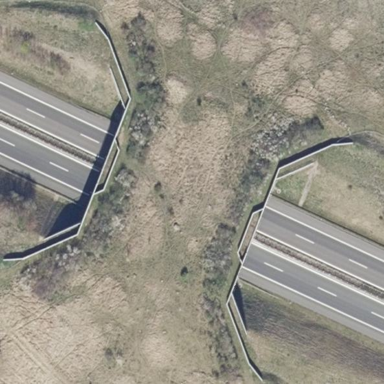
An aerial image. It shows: Bridge designed as wildlife crossing with scrub surface.